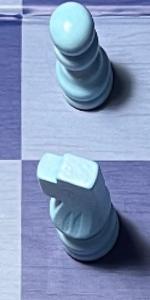
Label: Knight_White